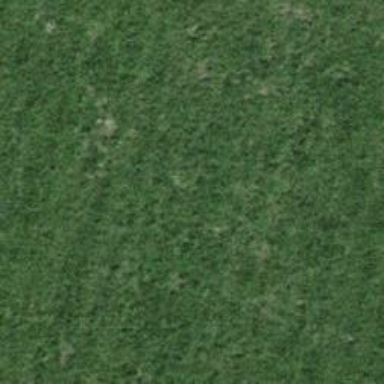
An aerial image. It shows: Open area covered with grass.